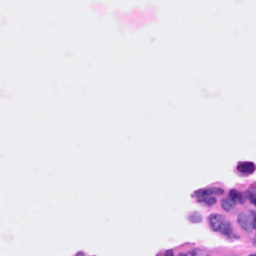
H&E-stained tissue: Breast